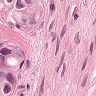
Metastatic tissue present: yes